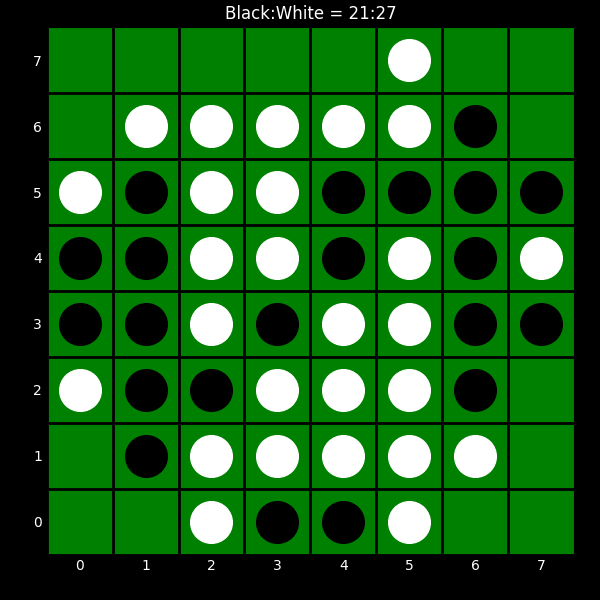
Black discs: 21
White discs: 27